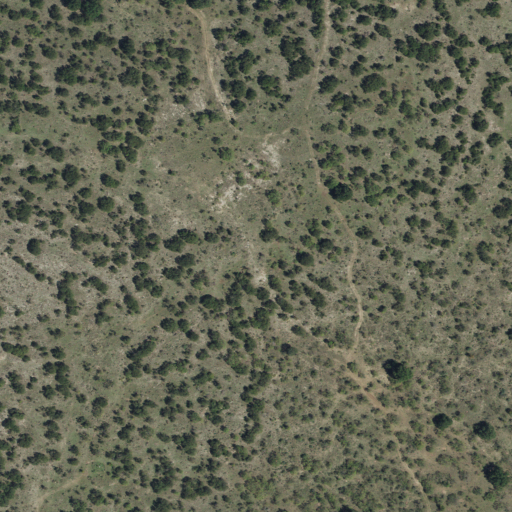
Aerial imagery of gap in Texas named Negro Gap containing only shrub